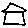
Label: house